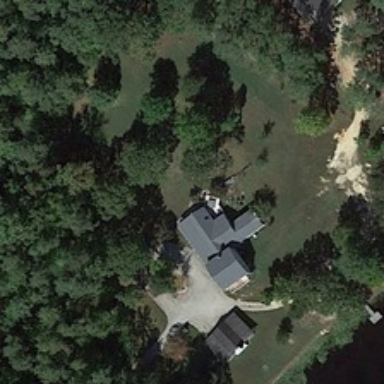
A building is surrounded by many green trees and some meadows .